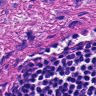
Metastatic tissue present: yes